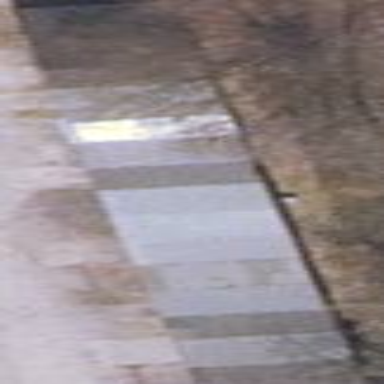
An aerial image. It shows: Group of garages.